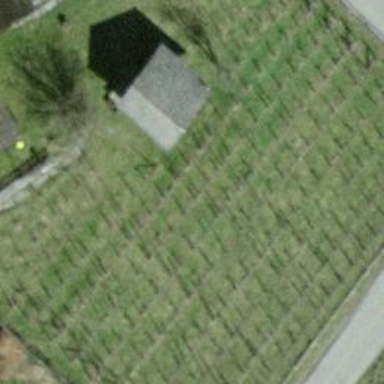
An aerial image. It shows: Vineyard.